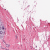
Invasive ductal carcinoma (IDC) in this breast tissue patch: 0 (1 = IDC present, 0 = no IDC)